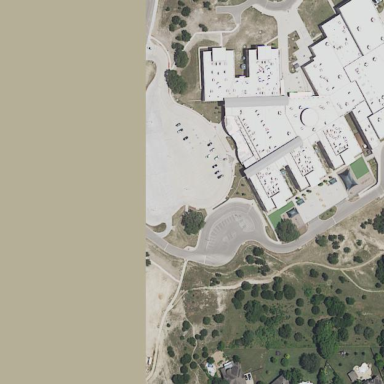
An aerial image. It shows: School building.